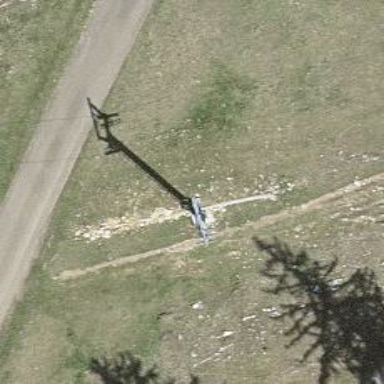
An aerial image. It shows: Pylon used for aerialway.